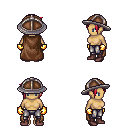
a pixel art fantasy rpg character, female body template, human, tanned skin, brown cape, metal pants, ruby red pixie cut hairstyle, chain helm, gold gloves, maroon shoes, four views (front, back, left, right), 2x2 character sprite sheet, small pixel art, hard edges, no anti-aliasing